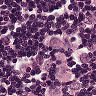
Metastatic tissue present: yes